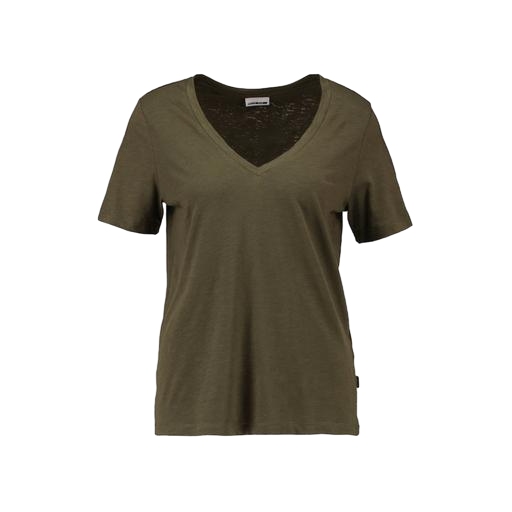
v neck t-shirt slub, green women's slub jersey t-shirt, army green t-shirt, white background